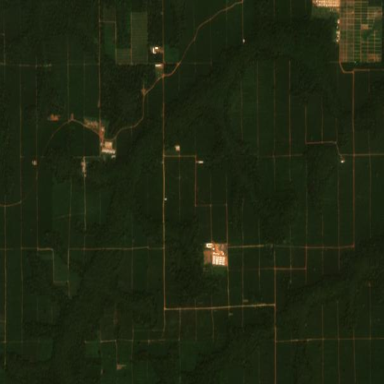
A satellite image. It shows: Rubber tree orchard with mature trees.